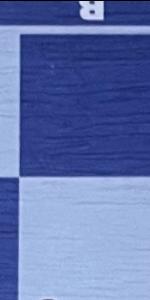
Label: Empty